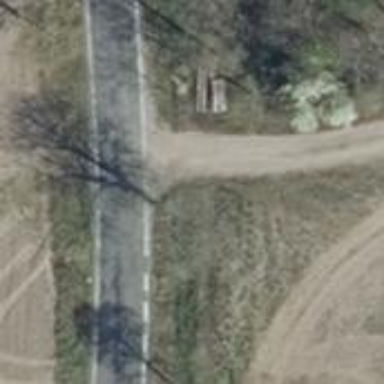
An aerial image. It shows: Secondary road.